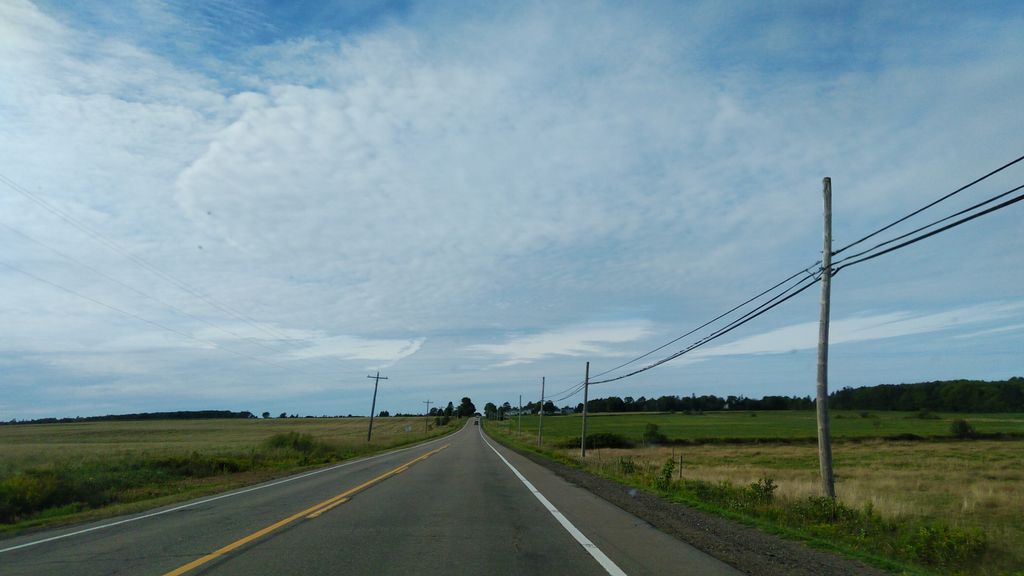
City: charlottetown